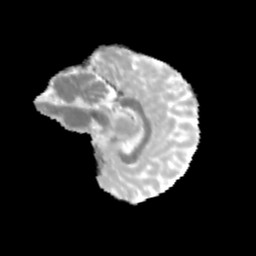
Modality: MD
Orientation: sagittal
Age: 11
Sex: female
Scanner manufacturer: siemens
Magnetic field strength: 3 T
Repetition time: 3.8 s
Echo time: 0.07 s